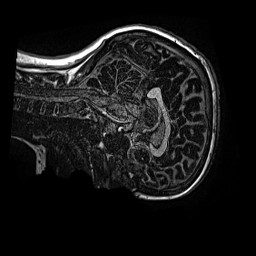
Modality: MP2RAGE
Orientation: sagittal
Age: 14
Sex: female
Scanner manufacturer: siemens
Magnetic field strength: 3 T
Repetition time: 4 s
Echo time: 0.00299 s